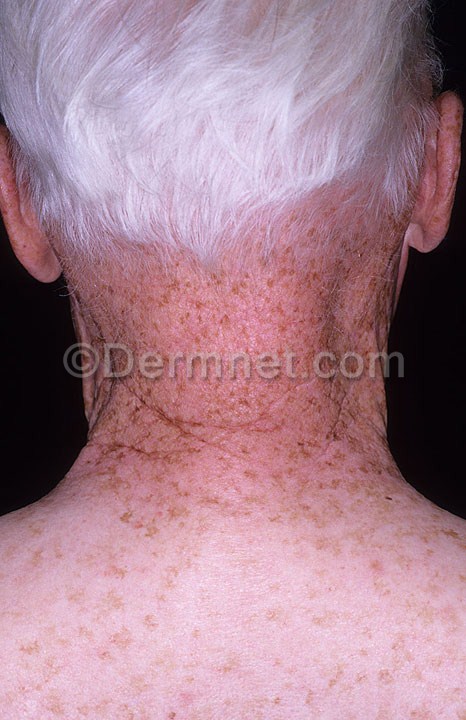
Disease: Light Diseases and Disorders of Pigmentation